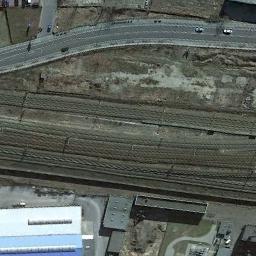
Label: railway